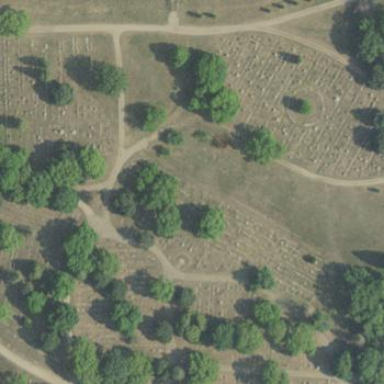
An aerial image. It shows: Cemetery.